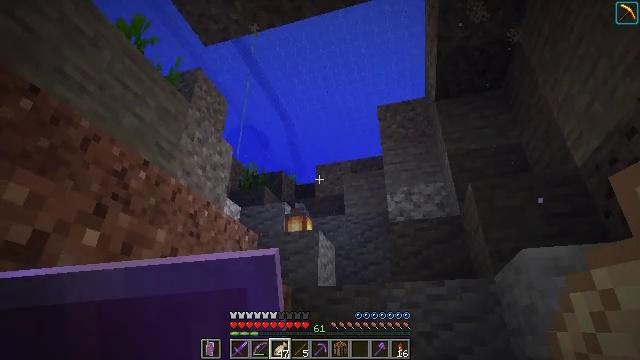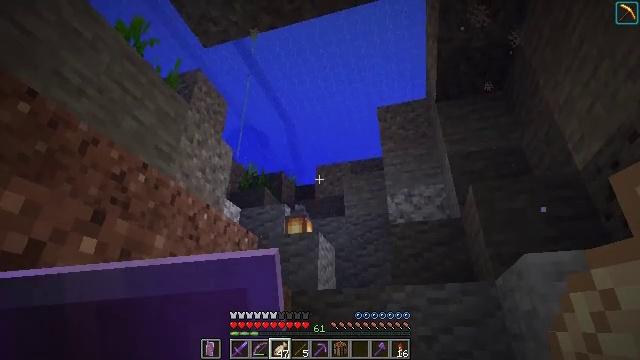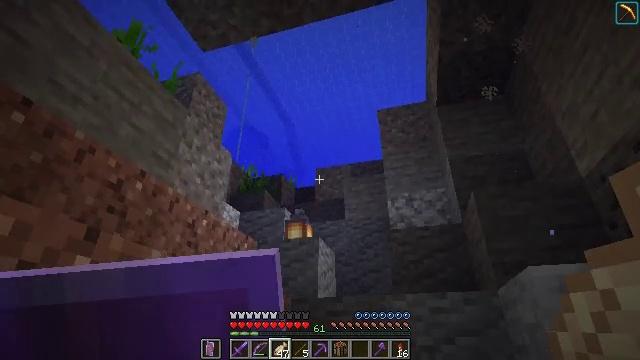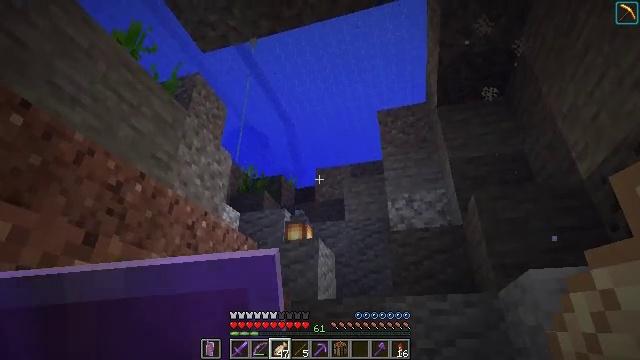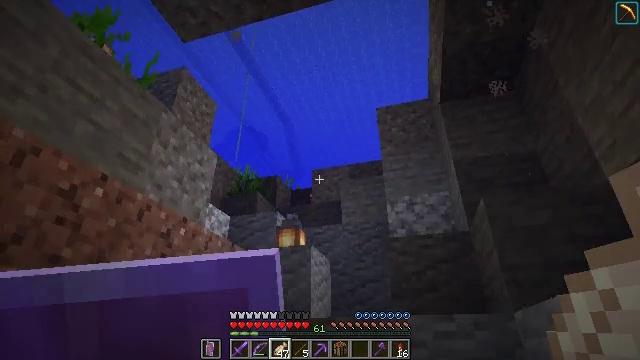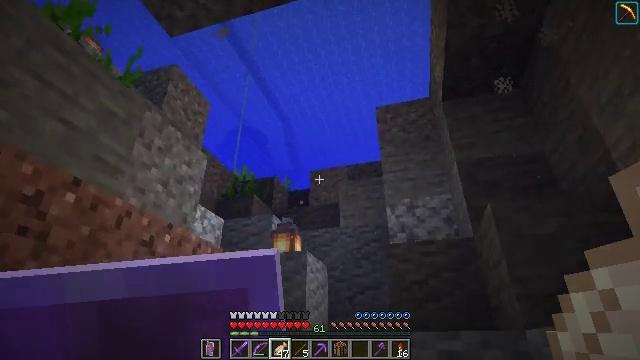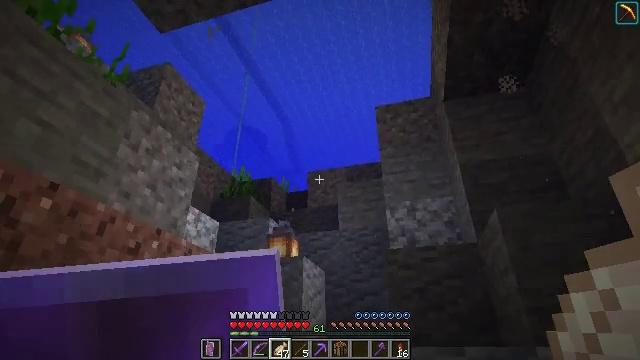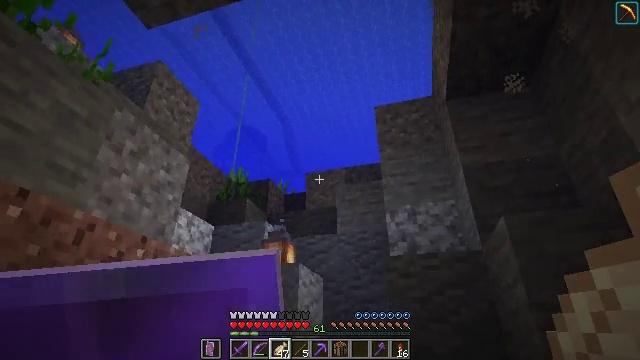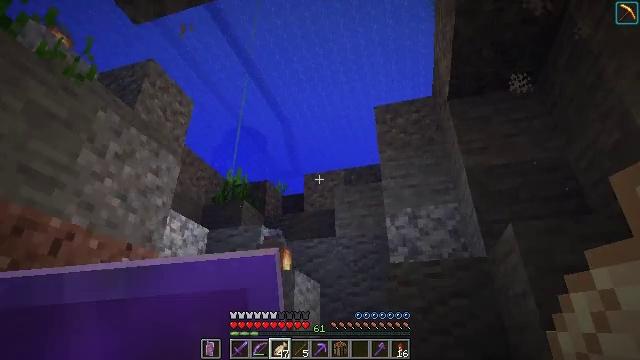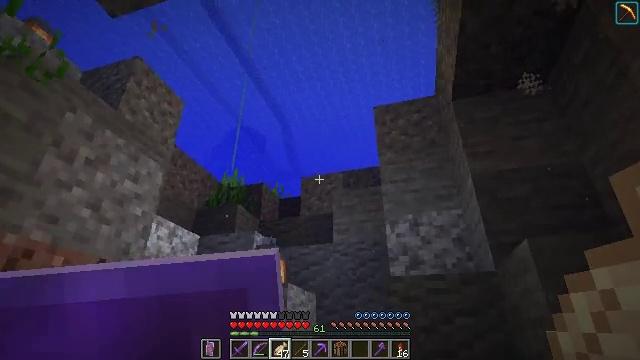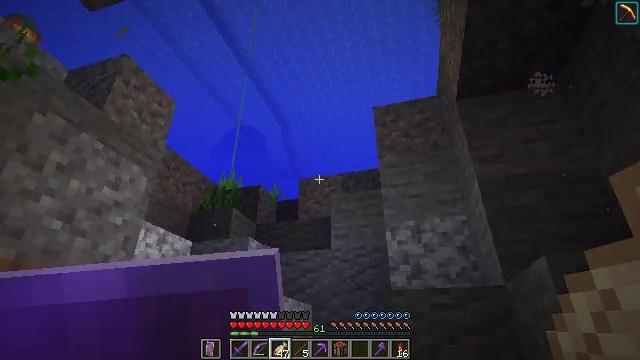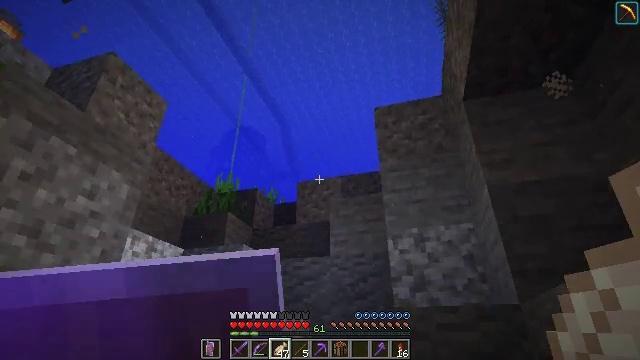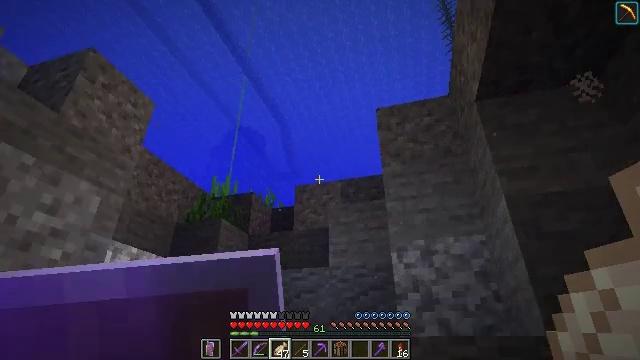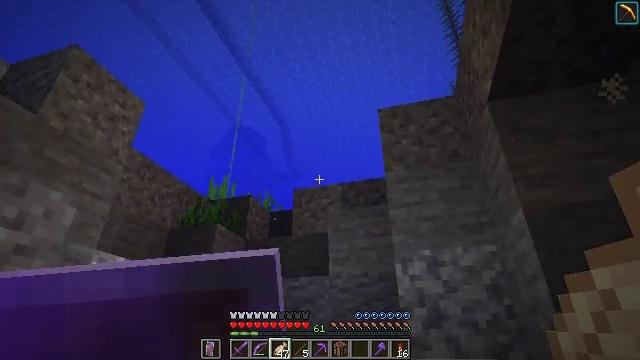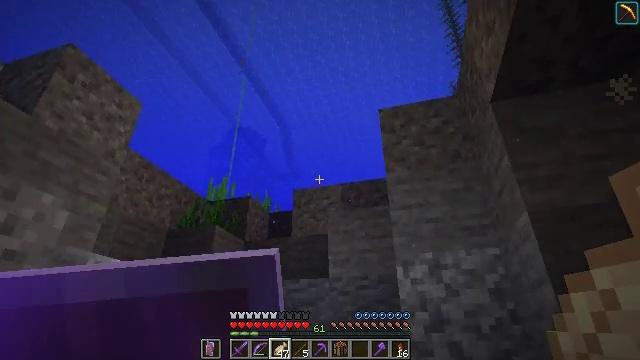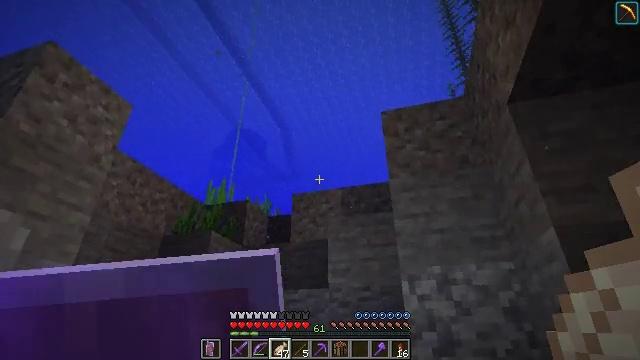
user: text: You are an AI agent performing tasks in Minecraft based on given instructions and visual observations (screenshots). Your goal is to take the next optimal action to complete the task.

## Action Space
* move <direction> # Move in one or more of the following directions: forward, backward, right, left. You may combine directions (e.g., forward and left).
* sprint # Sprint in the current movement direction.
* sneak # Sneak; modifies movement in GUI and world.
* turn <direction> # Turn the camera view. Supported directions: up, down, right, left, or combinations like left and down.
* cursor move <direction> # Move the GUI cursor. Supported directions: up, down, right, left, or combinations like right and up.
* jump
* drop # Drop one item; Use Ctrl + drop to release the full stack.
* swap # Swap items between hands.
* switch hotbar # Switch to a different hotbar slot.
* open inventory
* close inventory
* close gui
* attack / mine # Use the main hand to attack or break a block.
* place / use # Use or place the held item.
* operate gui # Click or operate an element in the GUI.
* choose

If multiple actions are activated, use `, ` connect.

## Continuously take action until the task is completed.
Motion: motion action
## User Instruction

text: Break the stonecutter to collect it.
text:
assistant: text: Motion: move forward, jump
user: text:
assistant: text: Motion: move forward, jump
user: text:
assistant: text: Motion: move forward, jump
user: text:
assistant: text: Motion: move forward, jump
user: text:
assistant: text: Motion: move forward, jump
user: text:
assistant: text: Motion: move forward, jump
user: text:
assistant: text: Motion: move forward, jump
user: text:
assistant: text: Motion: move forward, jump
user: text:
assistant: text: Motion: move forward, jump
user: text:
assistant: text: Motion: move forward, jump
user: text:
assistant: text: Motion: move forward, jump
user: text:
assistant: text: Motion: move forward, jump
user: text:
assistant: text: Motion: move forward, jump
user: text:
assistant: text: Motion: move forward, sprint, jump
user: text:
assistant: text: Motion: move forward, sprint, jump
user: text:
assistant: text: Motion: move forward, sprint, jump
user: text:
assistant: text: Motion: move forward, sprint, jump
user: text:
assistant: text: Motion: move forward, sprint, jump
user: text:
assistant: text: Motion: move forward, sprint, jump
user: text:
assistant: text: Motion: move forward, sprint, turn left, jump
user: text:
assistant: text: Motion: move forward, sprint, turn left, jump
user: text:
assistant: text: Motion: move forward, sprint, jump
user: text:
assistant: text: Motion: move forward, sprint, jump
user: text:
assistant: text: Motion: move forward, sprint, jump
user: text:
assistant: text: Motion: move forward, sprint, jump
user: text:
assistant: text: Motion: move forward, sprint, jump
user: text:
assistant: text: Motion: move forward, sprint, turn left and up, jump
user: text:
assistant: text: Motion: move forward, sprint, turn left and up, jump
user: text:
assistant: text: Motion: move forward, sprint, turn left and up, jump
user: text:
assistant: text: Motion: move forward, sprint, jump